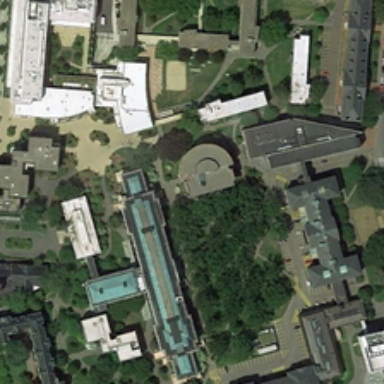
Some buildings and green trees are in a school .